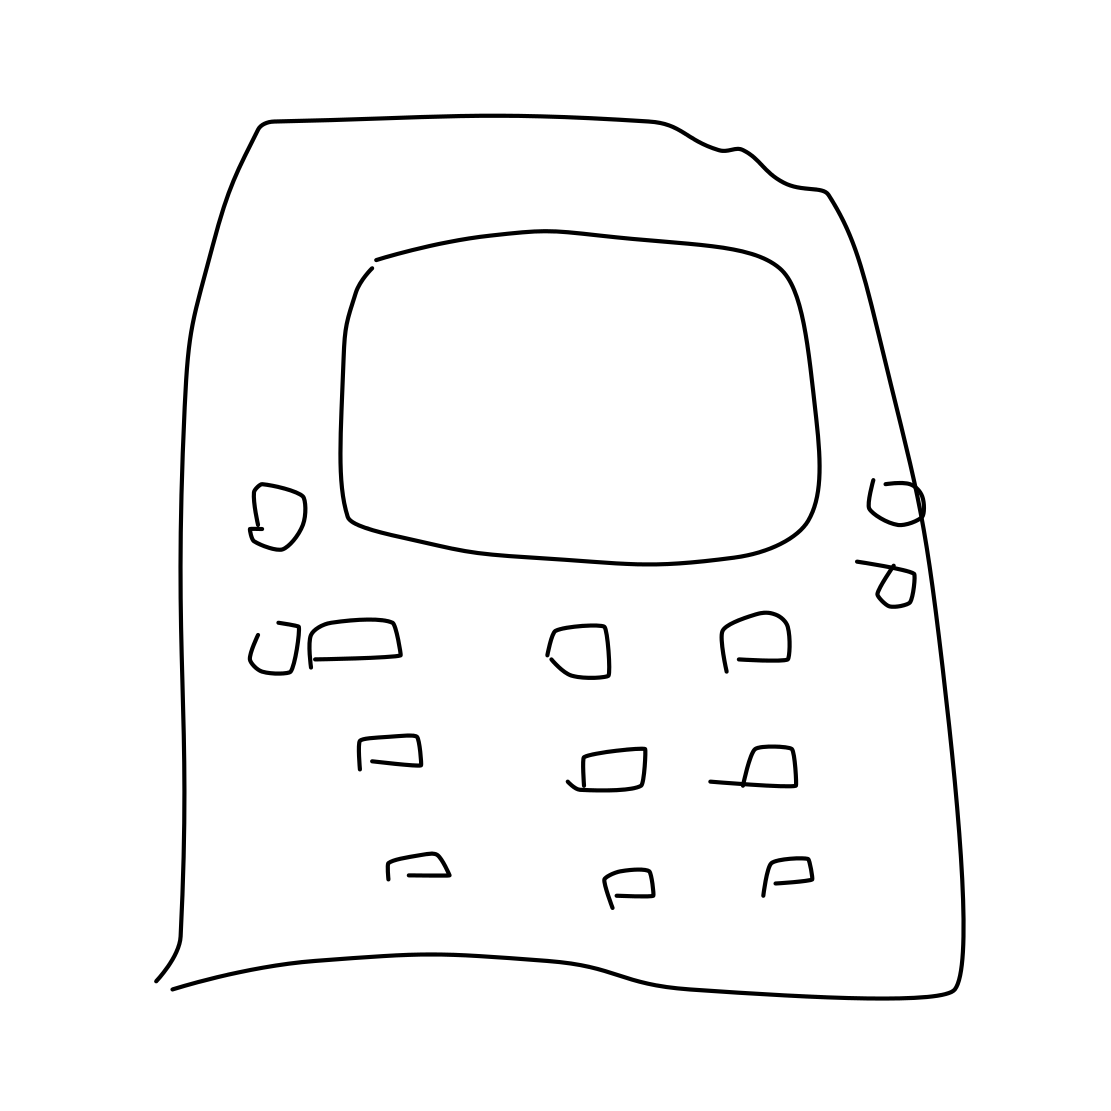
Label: cell phone